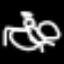
Label: angel